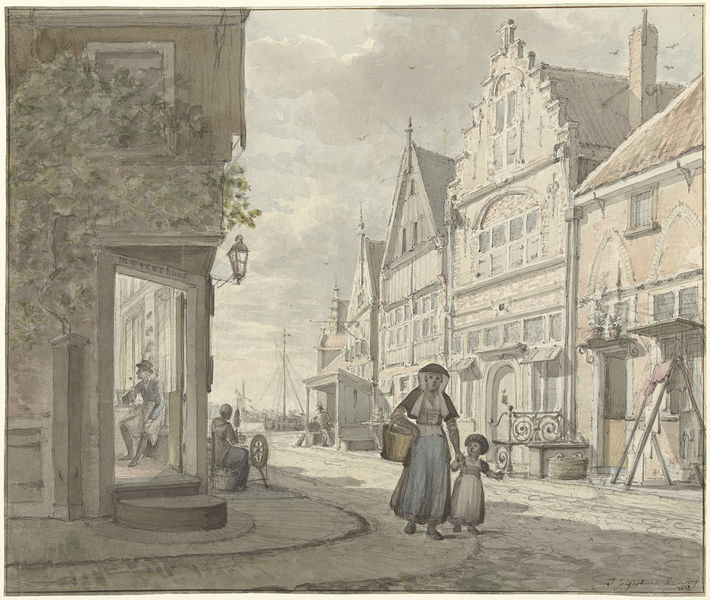
Titel: Vrouw en een kind lopen op straat in een vissersdorp
Künstler: Johannes Jelgerhuis
Standort: Amsterdam
Institution: Rijksmuseum
Schlagwörter: himmel, mann, mädchen, stadt, fenster, frau, hut, kleid, laterne, straße, gebäude, haus, haube, häuser, kind, mutter, tochter, kopfbedeckung, segel, segelboot, fassade, gasse, hafen, korb, veranda, einkauf, spinnrad, spazieren gehen, verande, händehaltend